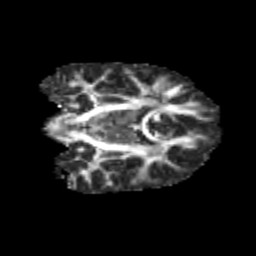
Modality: FA
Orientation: coronal
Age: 10
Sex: male
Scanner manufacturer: siemens
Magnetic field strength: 3 T
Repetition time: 3.8 s
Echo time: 0.07 s